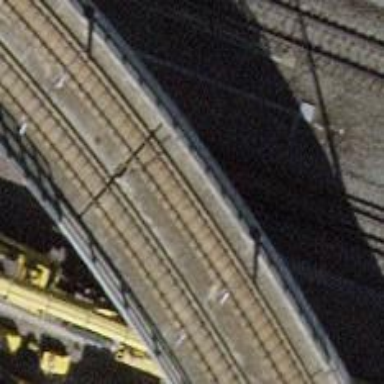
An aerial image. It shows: Single railway track with electrified contact line.